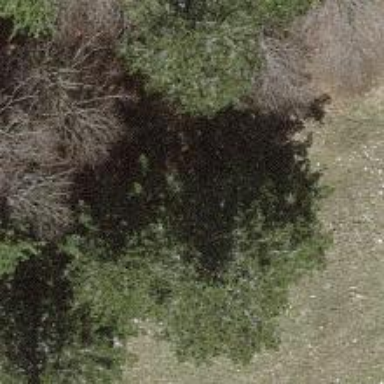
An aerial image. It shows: Beautiful tree in nature.